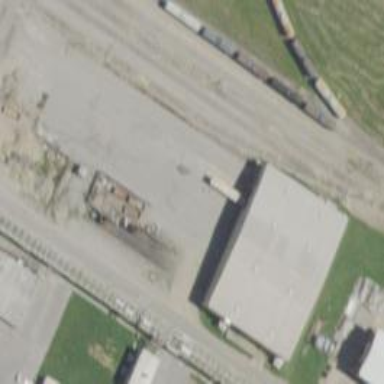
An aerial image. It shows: Rail spur service.